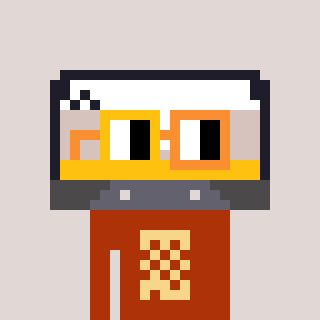
a pixel art character with square yellow and orange glasses, a cassette tape-shaped head and a hotbrown-colored body on a warm background